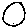
Label: circle